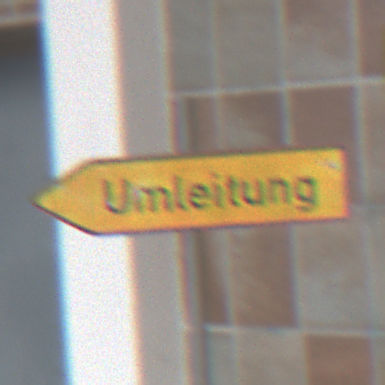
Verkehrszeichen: UmleitungswegweiserLinksweisend
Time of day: MorningAfternoon
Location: Roofed (Urban)
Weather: PartlyCloudy
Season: NotSpecified
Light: Natural